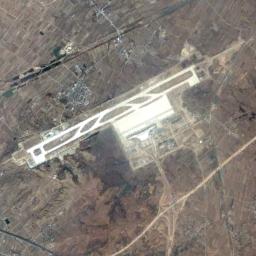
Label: airport